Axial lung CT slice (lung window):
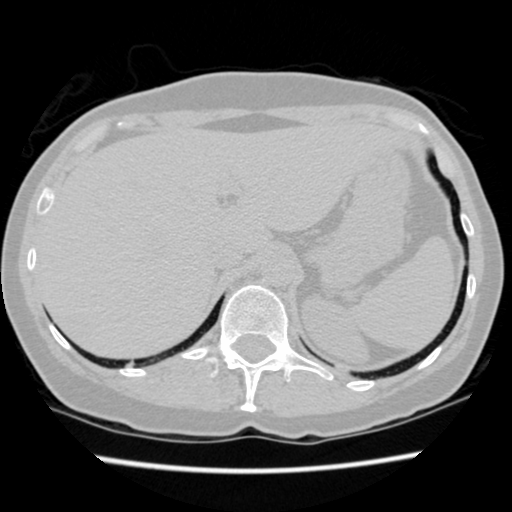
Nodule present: no